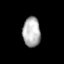
Tissue: lung
Cell type: Myeloid cells
Senescence score: 0.08308
Nuclear area (px): 517
Mean DAPI intensity: 177.783